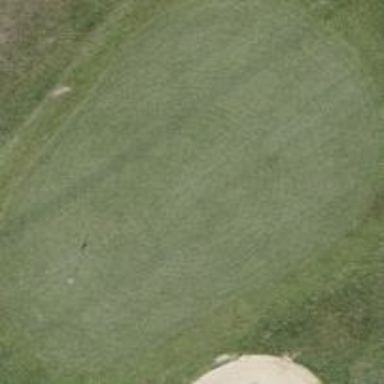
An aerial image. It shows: Grassy pitch designated for golf. It features vibrant green golf course.